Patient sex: F
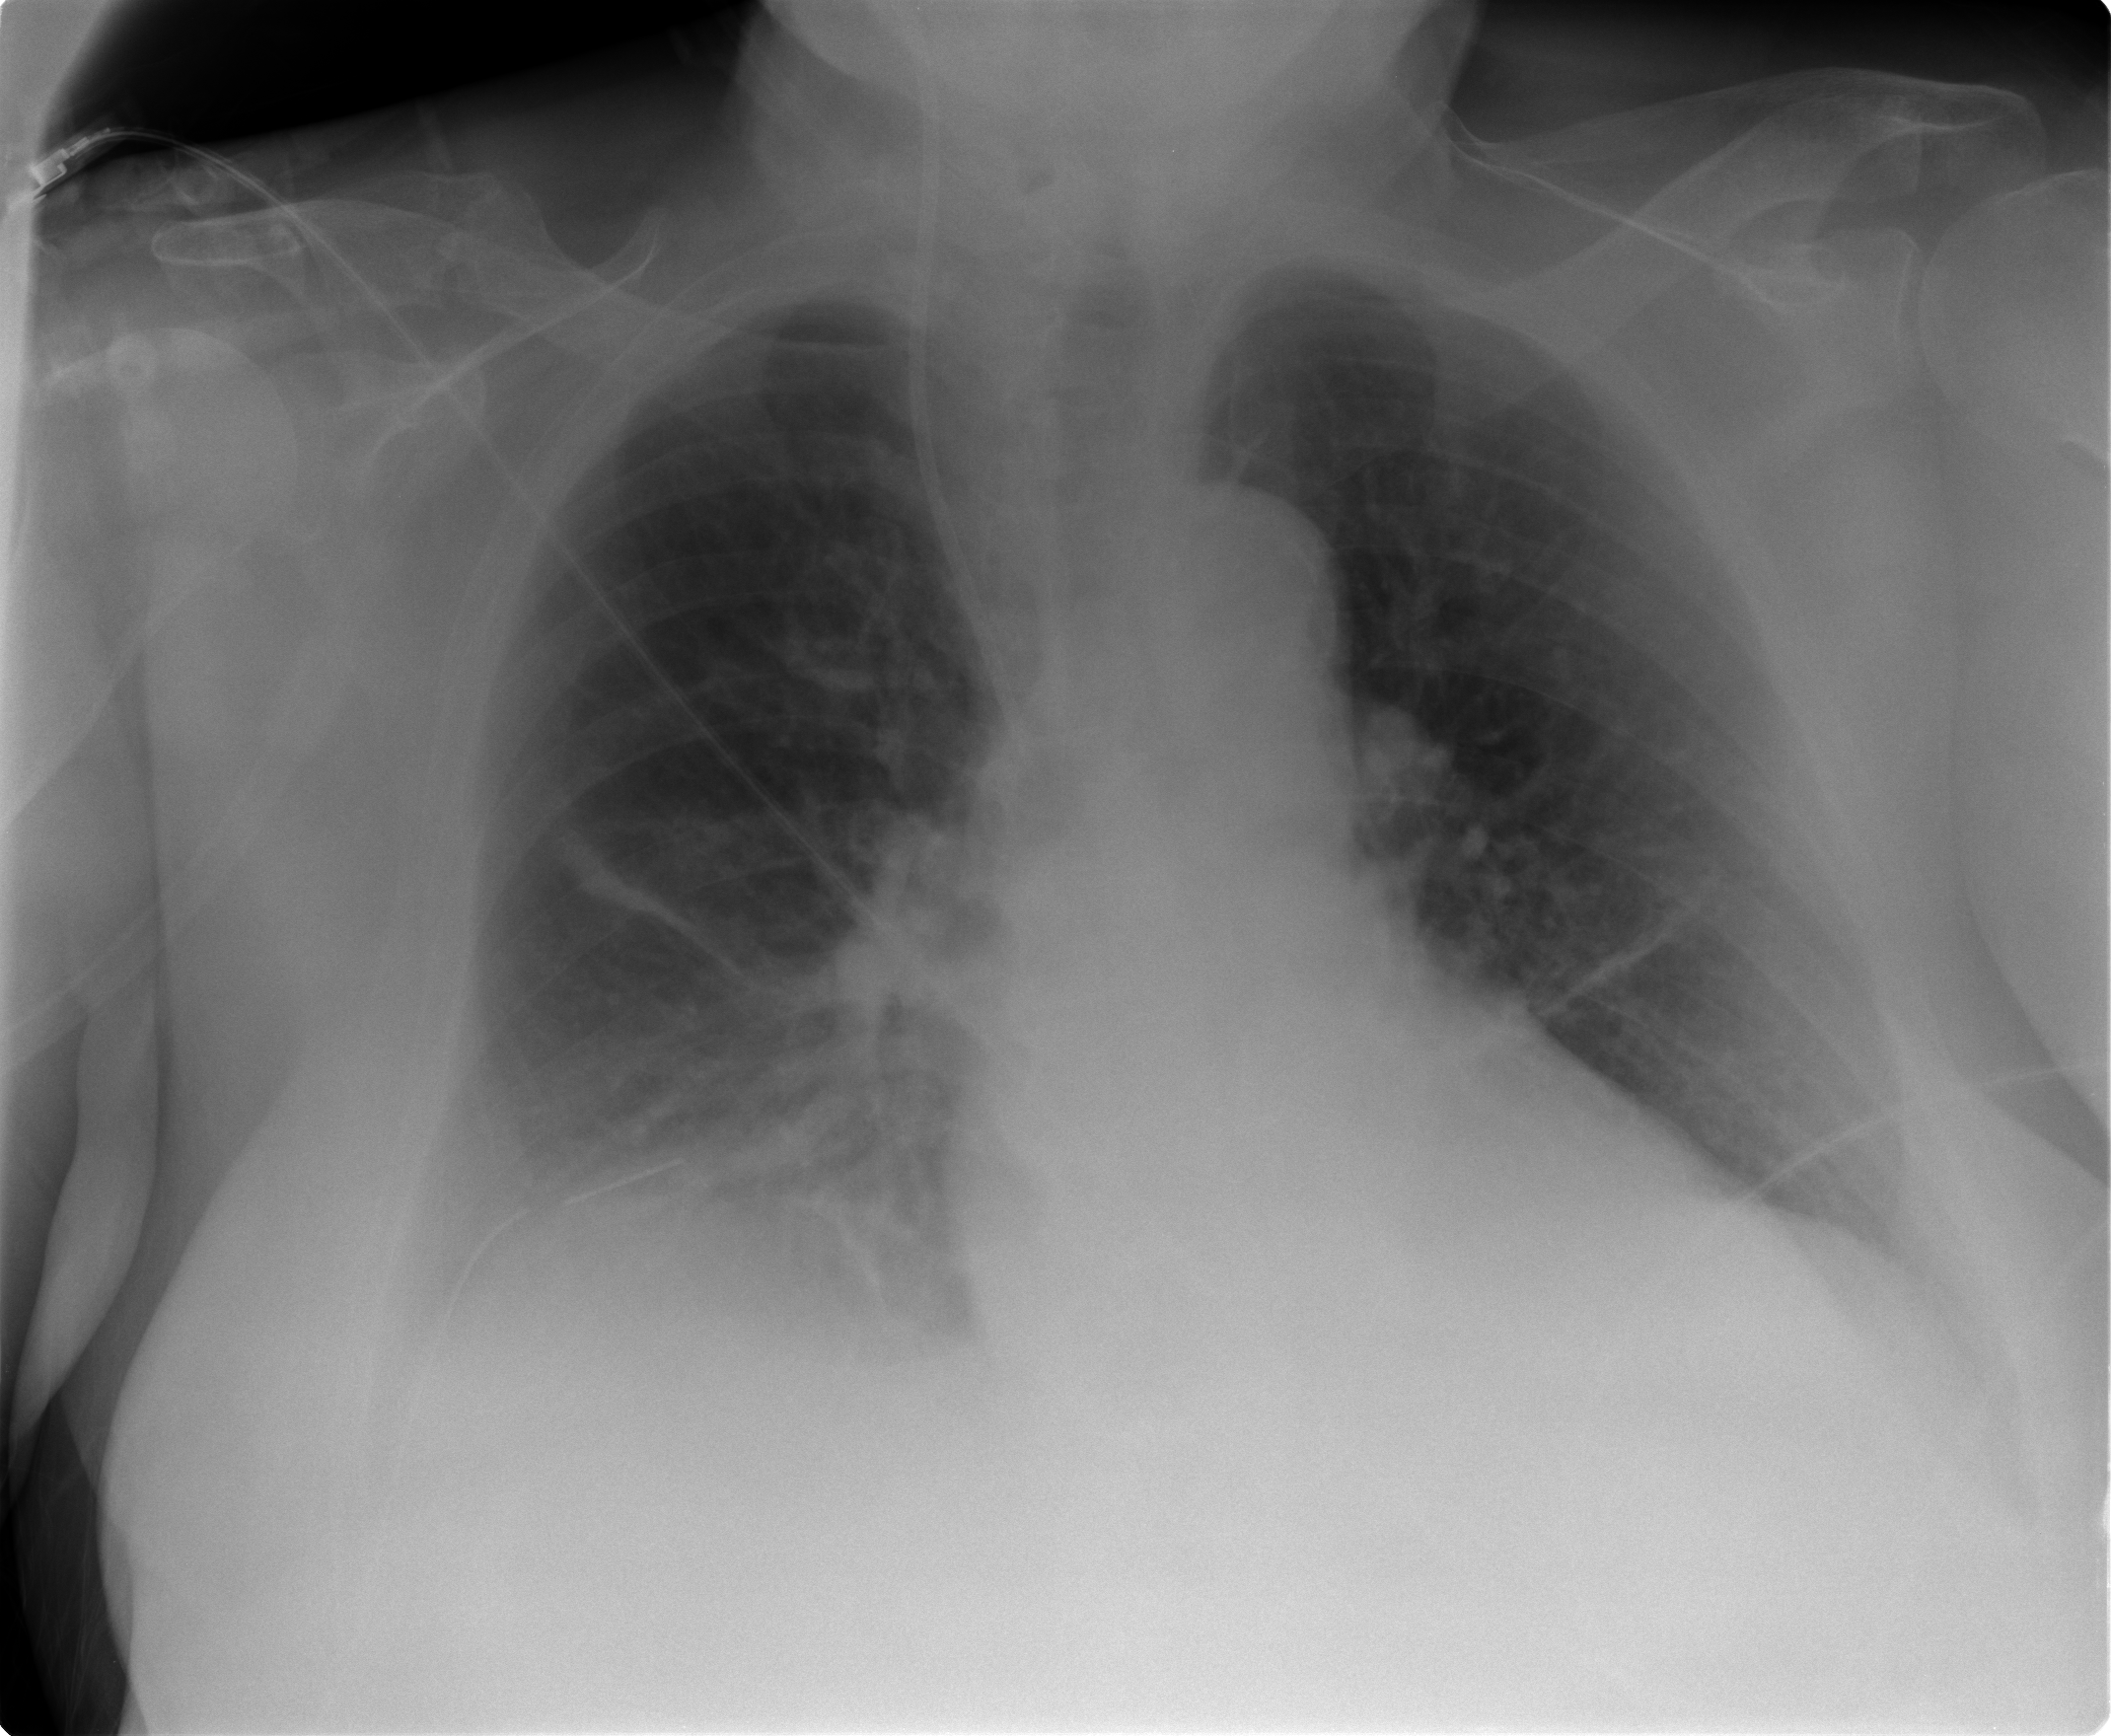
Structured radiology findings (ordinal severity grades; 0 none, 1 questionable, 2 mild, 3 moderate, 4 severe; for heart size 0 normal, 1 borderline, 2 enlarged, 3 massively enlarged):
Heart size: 1
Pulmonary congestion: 0
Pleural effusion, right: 2
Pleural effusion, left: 1
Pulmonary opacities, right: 0
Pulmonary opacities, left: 0
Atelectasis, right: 2
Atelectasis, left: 1